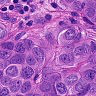
Metastatic tissue present: yes